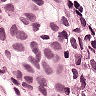
Metastatic tissue present: yes